Question: I am just trying to find the front end source code for user creation and edit pages. But I tried search by different label text and ID's but no use. Can anyone please tell me the path for user add and edit page source files.

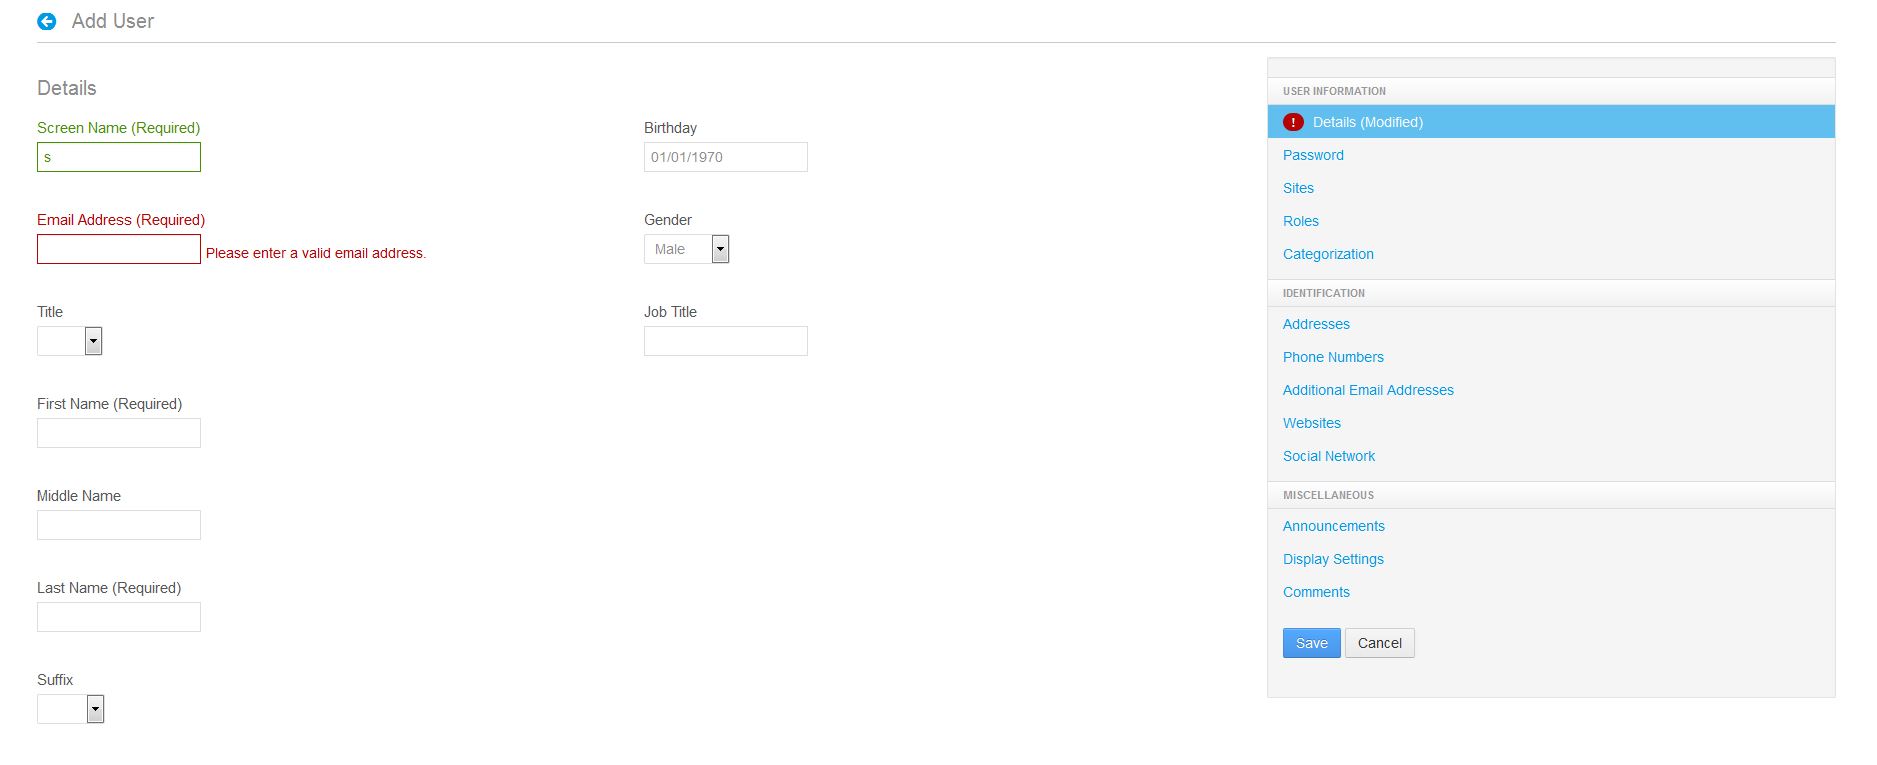
Answer: As you can see, the URL is something like:
'''
http://localhost:8080/group/control_panel/manage?p_p_id=125&p_p_lifecycle=0&p_p_state=normal&p_p_mode=view&refererPlid=15595&_125_redirect=%2Fgroup%2Fcontrol_panel%3FrefererPlid%3D15595&_125_struts_action=%2Fusers_admin%2Fedit_user
'''
Searching in struts configurations you can see that 'struts_action=/users_admin/edit_user' should refer to jsp file 'edit_user.jsp'
That file is located in 'users_admin'... so the path you are seeking should be 'html/portlet/users_admin' inside 'portal-web' project.
<URL> is on GitHub.